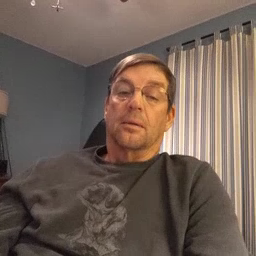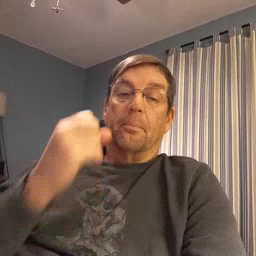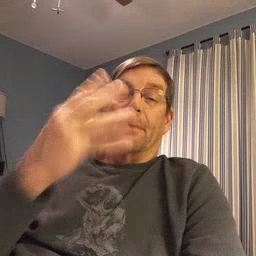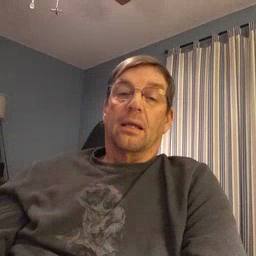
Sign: many